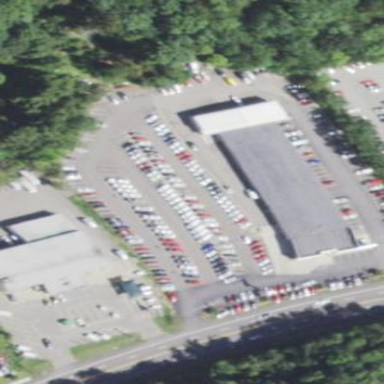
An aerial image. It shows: Retail building housing car shop.